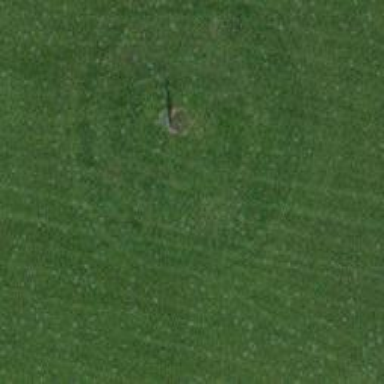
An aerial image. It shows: Grassy area designated as golf fairway.